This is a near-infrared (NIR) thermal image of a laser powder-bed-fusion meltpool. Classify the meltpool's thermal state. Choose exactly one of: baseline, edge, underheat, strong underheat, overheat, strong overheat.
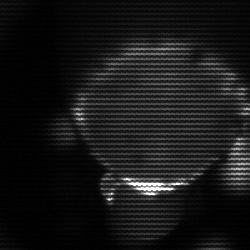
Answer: edge